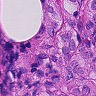
Metastatic tissue present: yes